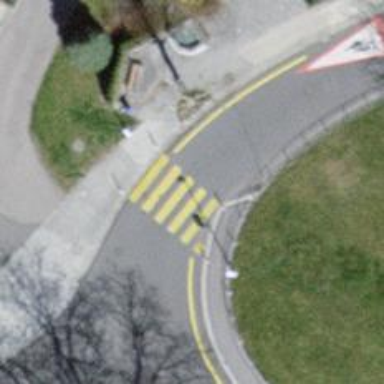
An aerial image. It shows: Marked crossing with zebra stripes on the road.